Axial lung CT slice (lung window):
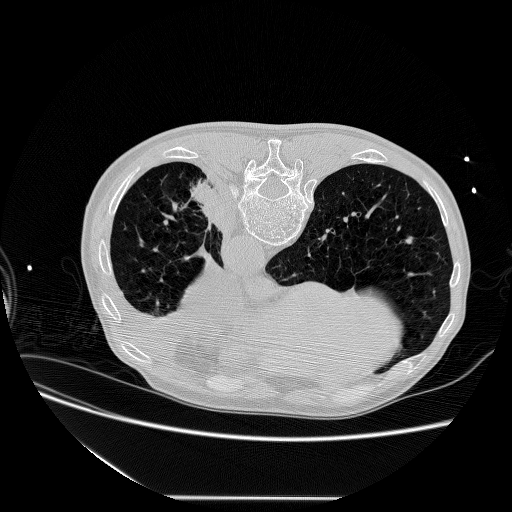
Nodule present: no